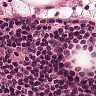
Metastatic tissue present: no